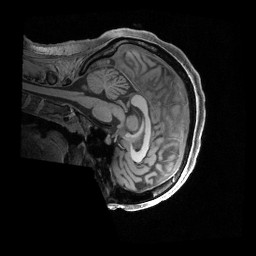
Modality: T1w
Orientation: sagittal
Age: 30
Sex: female
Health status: ill
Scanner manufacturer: siemens
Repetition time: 2.4 s
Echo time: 0.00231 s